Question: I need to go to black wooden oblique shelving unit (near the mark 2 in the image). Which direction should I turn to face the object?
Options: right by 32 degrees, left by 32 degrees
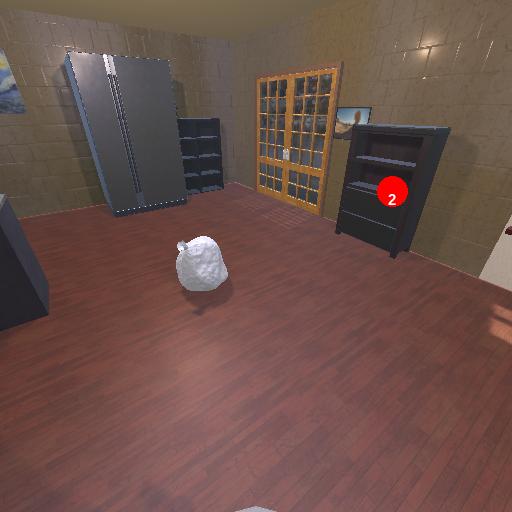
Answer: right by 32 degrees